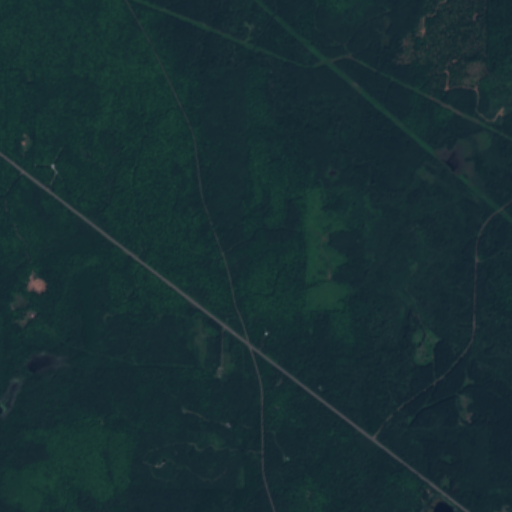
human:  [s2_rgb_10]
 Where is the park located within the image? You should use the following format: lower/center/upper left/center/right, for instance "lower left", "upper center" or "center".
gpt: There is no park in the image.